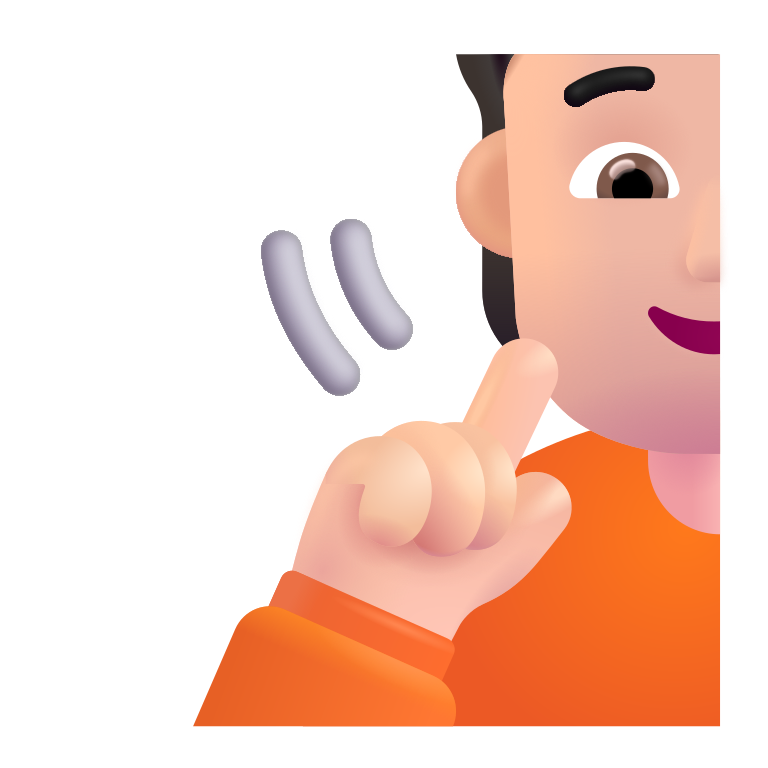
person deaf color light